Aerial crown-view tile of a tropical tree (Barro Colorado Island, Panama), acquired 20241014:
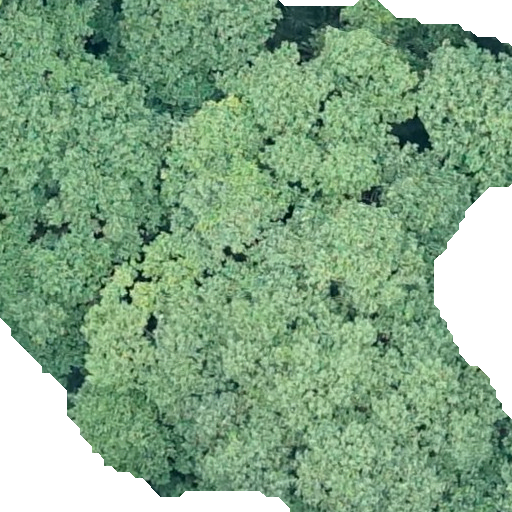
Species: Hieronyma alchorneoides
GBIF accepted scientific name: Hieronyma alchorneoides
Crown area: 442.682 m²